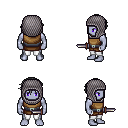
a pixel art fantasy rpg character, male body template, dark elf, purple skin, leather chest armor, white pants, gray short bangs hairstyle, chain hood, dagger, four views (front, back, left, right), 2x2 character sprite sheet, small pixel art, hard edges, no anti-aliasing